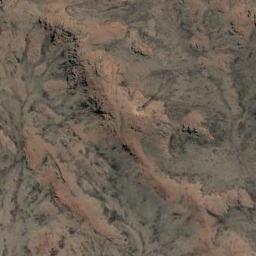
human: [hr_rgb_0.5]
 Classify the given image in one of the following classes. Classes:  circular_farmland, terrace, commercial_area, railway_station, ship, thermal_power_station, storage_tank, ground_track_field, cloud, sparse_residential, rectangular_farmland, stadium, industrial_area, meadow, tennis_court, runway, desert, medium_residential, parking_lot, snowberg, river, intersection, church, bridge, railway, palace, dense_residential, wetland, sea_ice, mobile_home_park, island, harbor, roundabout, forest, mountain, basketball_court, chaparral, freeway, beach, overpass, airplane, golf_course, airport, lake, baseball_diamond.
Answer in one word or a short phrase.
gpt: desert